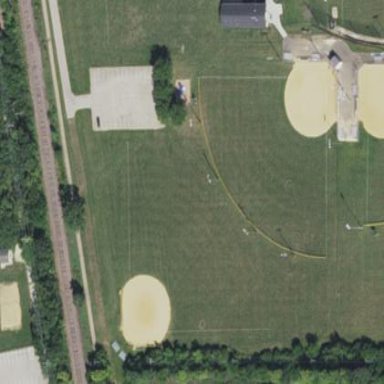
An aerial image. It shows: Baseball pitch for leisure land.